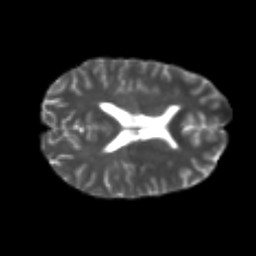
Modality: T2w
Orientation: axial
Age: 25
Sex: female
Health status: healthy
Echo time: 0.074 s